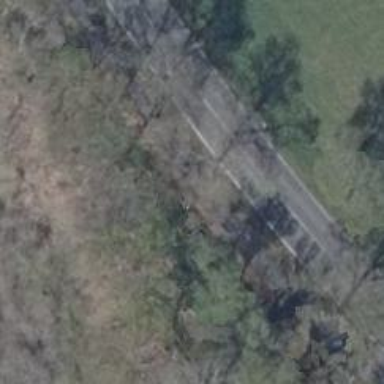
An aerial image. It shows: Tertiary road with asphalt surface.